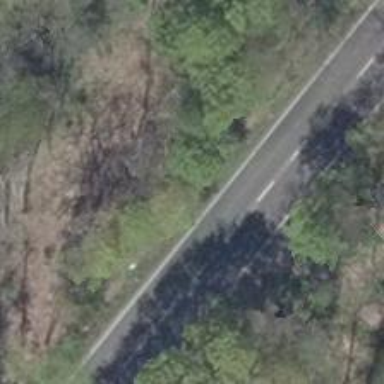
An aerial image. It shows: Compacted driveway used as service road.